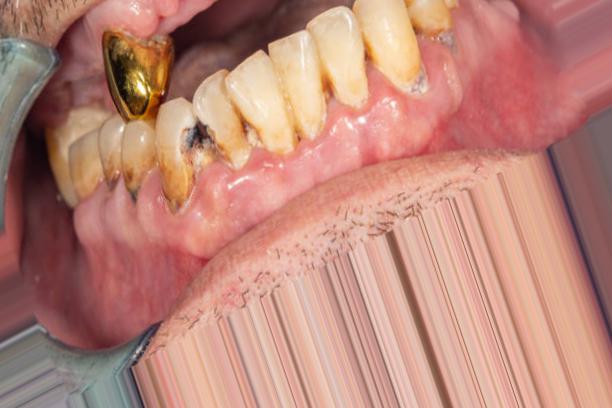
Condition: Caries